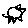
Label: sun